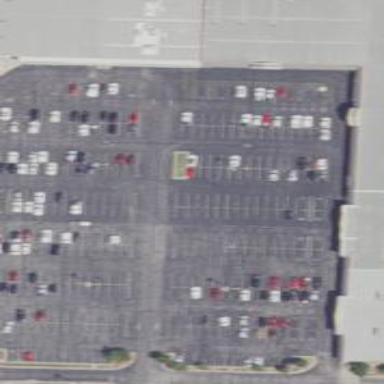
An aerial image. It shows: Retail building.